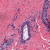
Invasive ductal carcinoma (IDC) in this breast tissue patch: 0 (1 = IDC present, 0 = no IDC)